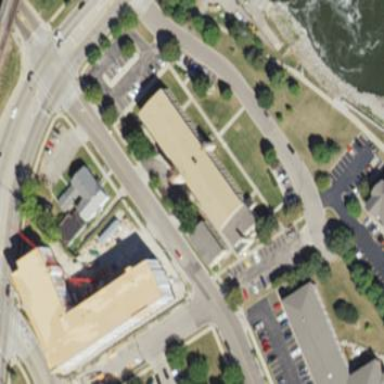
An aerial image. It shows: Building.